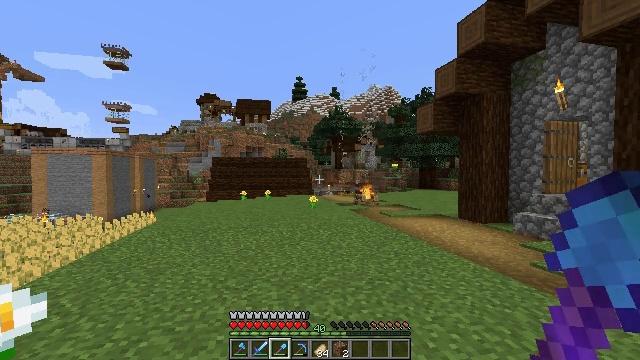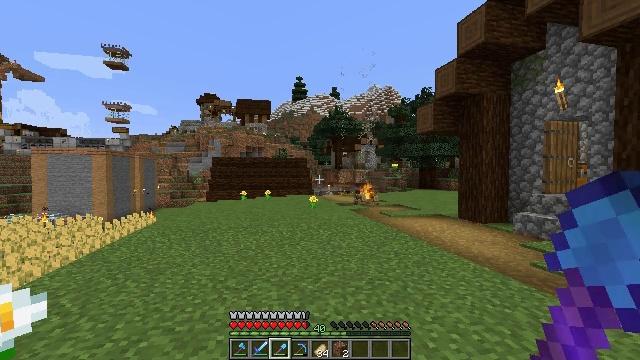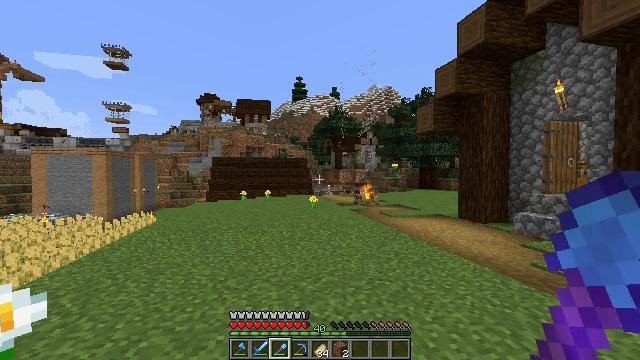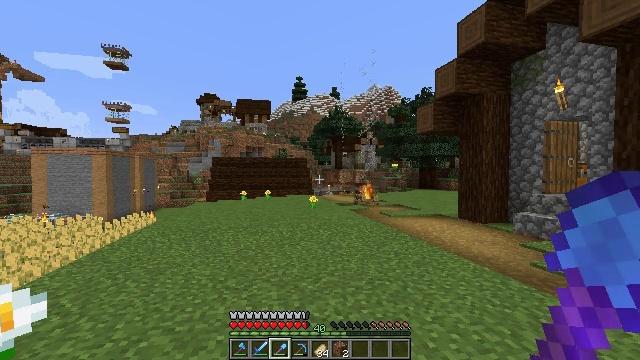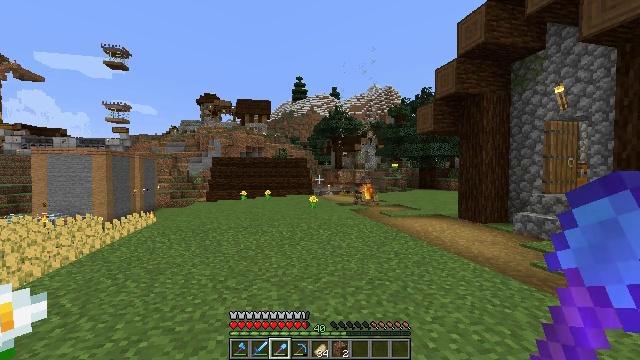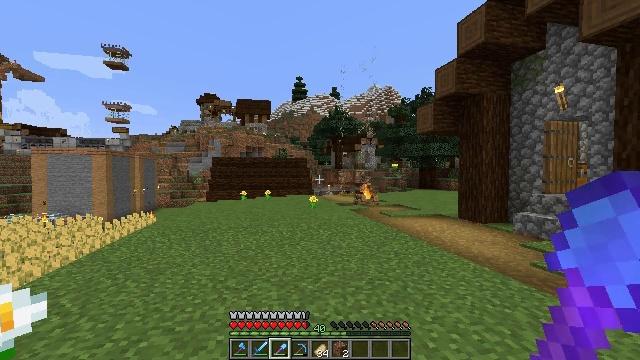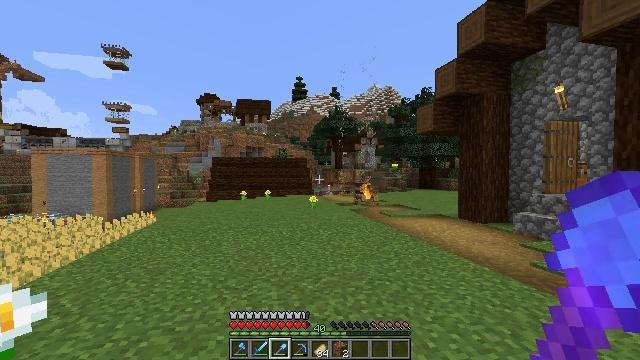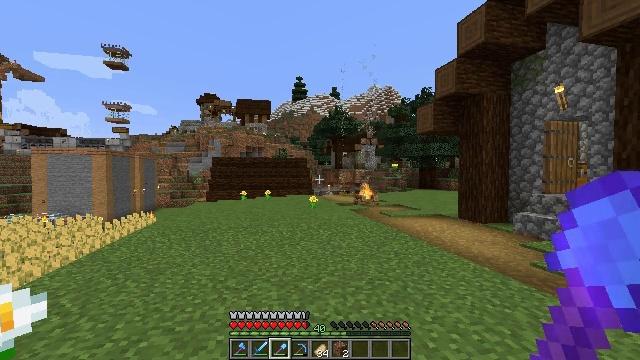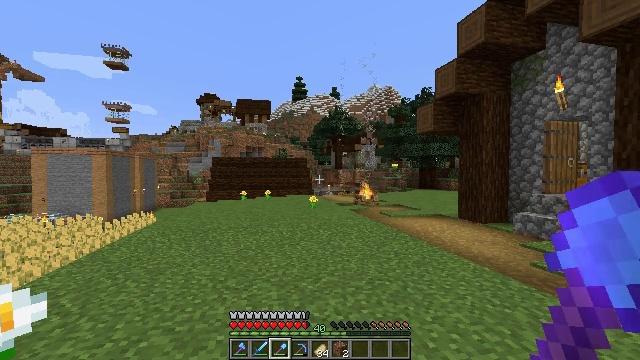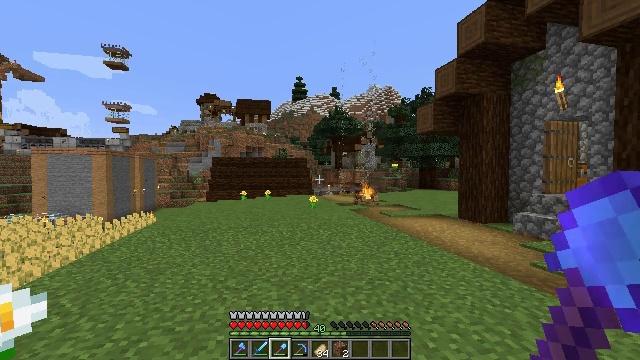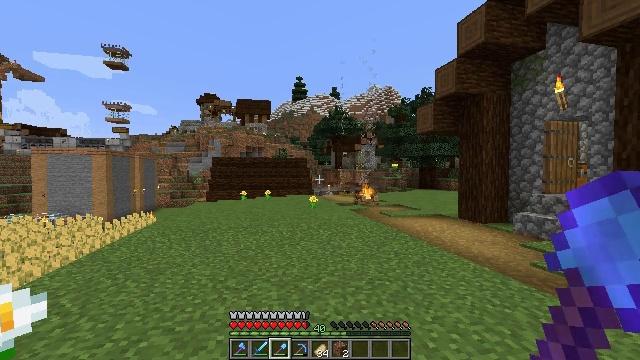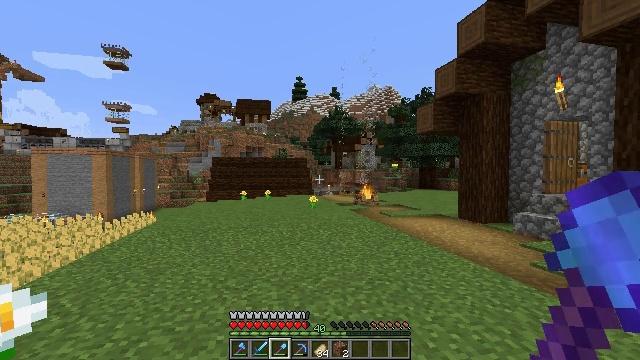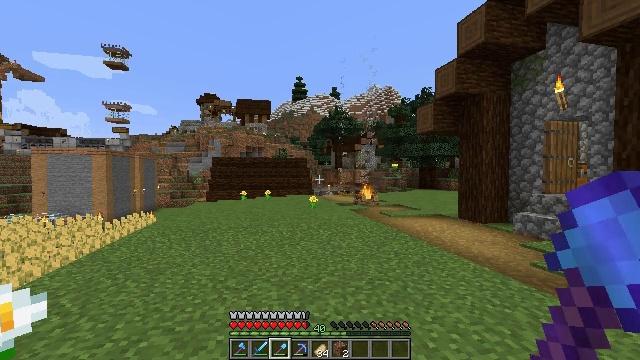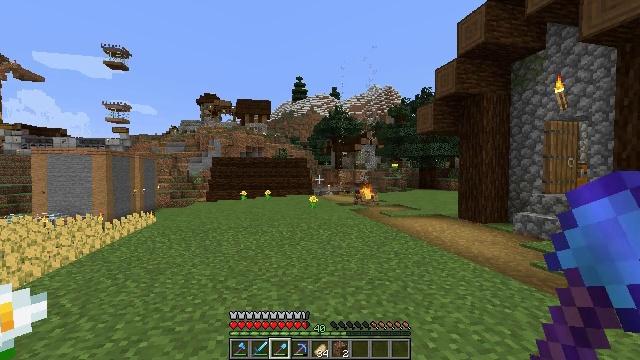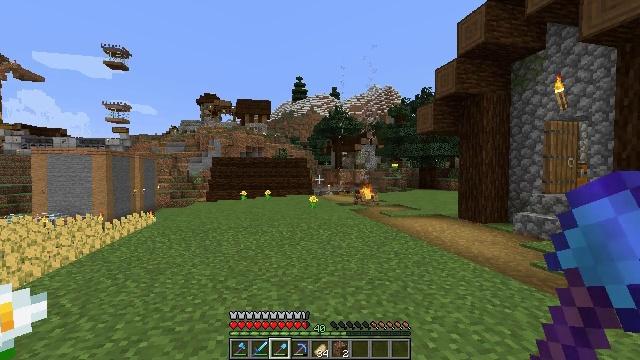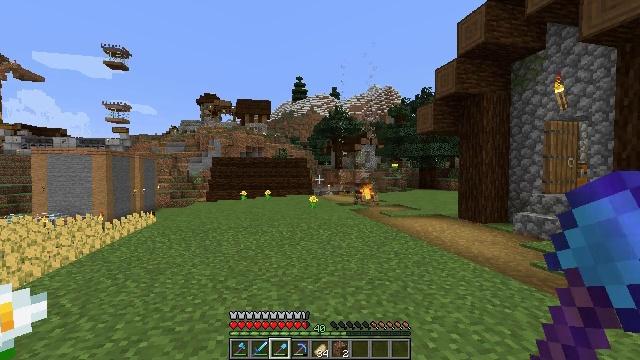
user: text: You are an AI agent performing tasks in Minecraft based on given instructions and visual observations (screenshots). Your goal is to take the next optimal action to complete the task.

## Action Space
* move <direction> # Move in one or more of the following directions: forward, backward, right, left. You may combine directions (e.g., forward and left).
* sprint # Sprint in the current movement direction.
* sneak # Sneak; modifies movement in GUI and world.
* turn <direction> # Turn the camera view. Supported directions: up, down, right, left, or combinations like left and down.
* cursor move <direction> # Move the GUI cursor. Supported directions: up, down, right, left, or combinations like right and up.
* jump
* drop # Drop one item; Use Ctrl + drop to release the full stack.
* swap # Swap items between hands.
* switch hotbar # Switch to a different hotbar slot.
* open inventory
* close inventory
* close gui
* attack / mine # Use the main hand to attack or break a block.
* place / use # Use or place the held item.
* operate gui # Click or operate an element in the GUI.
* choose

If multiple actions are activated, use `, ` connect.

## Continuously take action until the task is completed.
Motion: motion action
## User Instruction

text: Collect wheat crops.
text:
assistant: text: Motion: no_op
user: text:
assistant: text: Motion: no_op
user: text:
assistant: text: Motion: no_op
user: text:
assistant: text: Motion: no_op
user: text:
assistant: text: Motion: no_op
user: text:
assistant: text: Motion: no_op
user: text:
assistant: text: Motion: no_op
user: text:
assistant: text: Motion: no_op
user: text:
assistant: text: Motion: no_op
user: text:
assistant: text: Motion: no_op
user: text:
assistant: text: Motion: no_op
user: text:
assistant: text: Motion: no_op
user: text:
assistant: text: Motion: no_op
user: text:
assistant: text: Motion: no_op
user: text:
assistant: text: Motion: no_op
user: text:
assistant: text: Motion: no_op
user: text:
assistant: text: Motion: no_op
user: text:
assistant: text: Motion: no_op
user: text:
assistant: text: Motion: no_op
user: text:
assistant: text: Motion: no_op
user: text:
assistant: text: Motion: no_op
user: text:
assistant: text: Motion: no_op
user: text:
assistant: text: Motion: no_op
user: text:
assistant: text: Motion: no_op
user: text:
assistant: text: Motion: no_op
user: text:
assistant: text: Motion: no_op
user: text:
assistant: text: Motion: no_op
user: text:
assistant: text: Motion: no_op
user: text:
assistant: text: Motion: no_op
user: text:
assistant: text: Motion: no_op